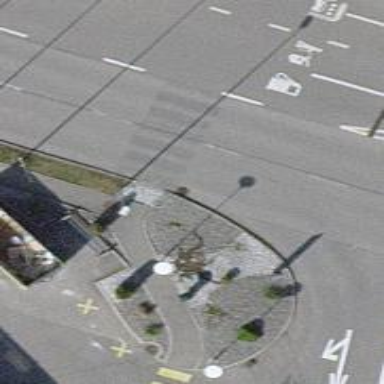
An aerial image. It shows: Uncontrolled zebra crossing on the road.